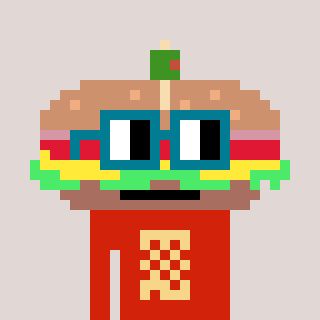
a pixel art character with square dark green glasses, a sandwich-shaped head and a red-colored body on a warm background